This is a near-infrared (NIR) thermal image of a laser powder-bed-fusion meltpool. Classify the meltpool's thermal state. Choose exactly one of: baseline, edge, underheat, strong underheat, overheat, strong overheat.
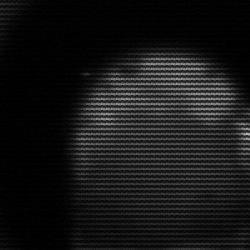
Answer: edge